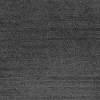
Atmospheric dust classification: dusty